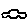
Label: car